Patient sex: M
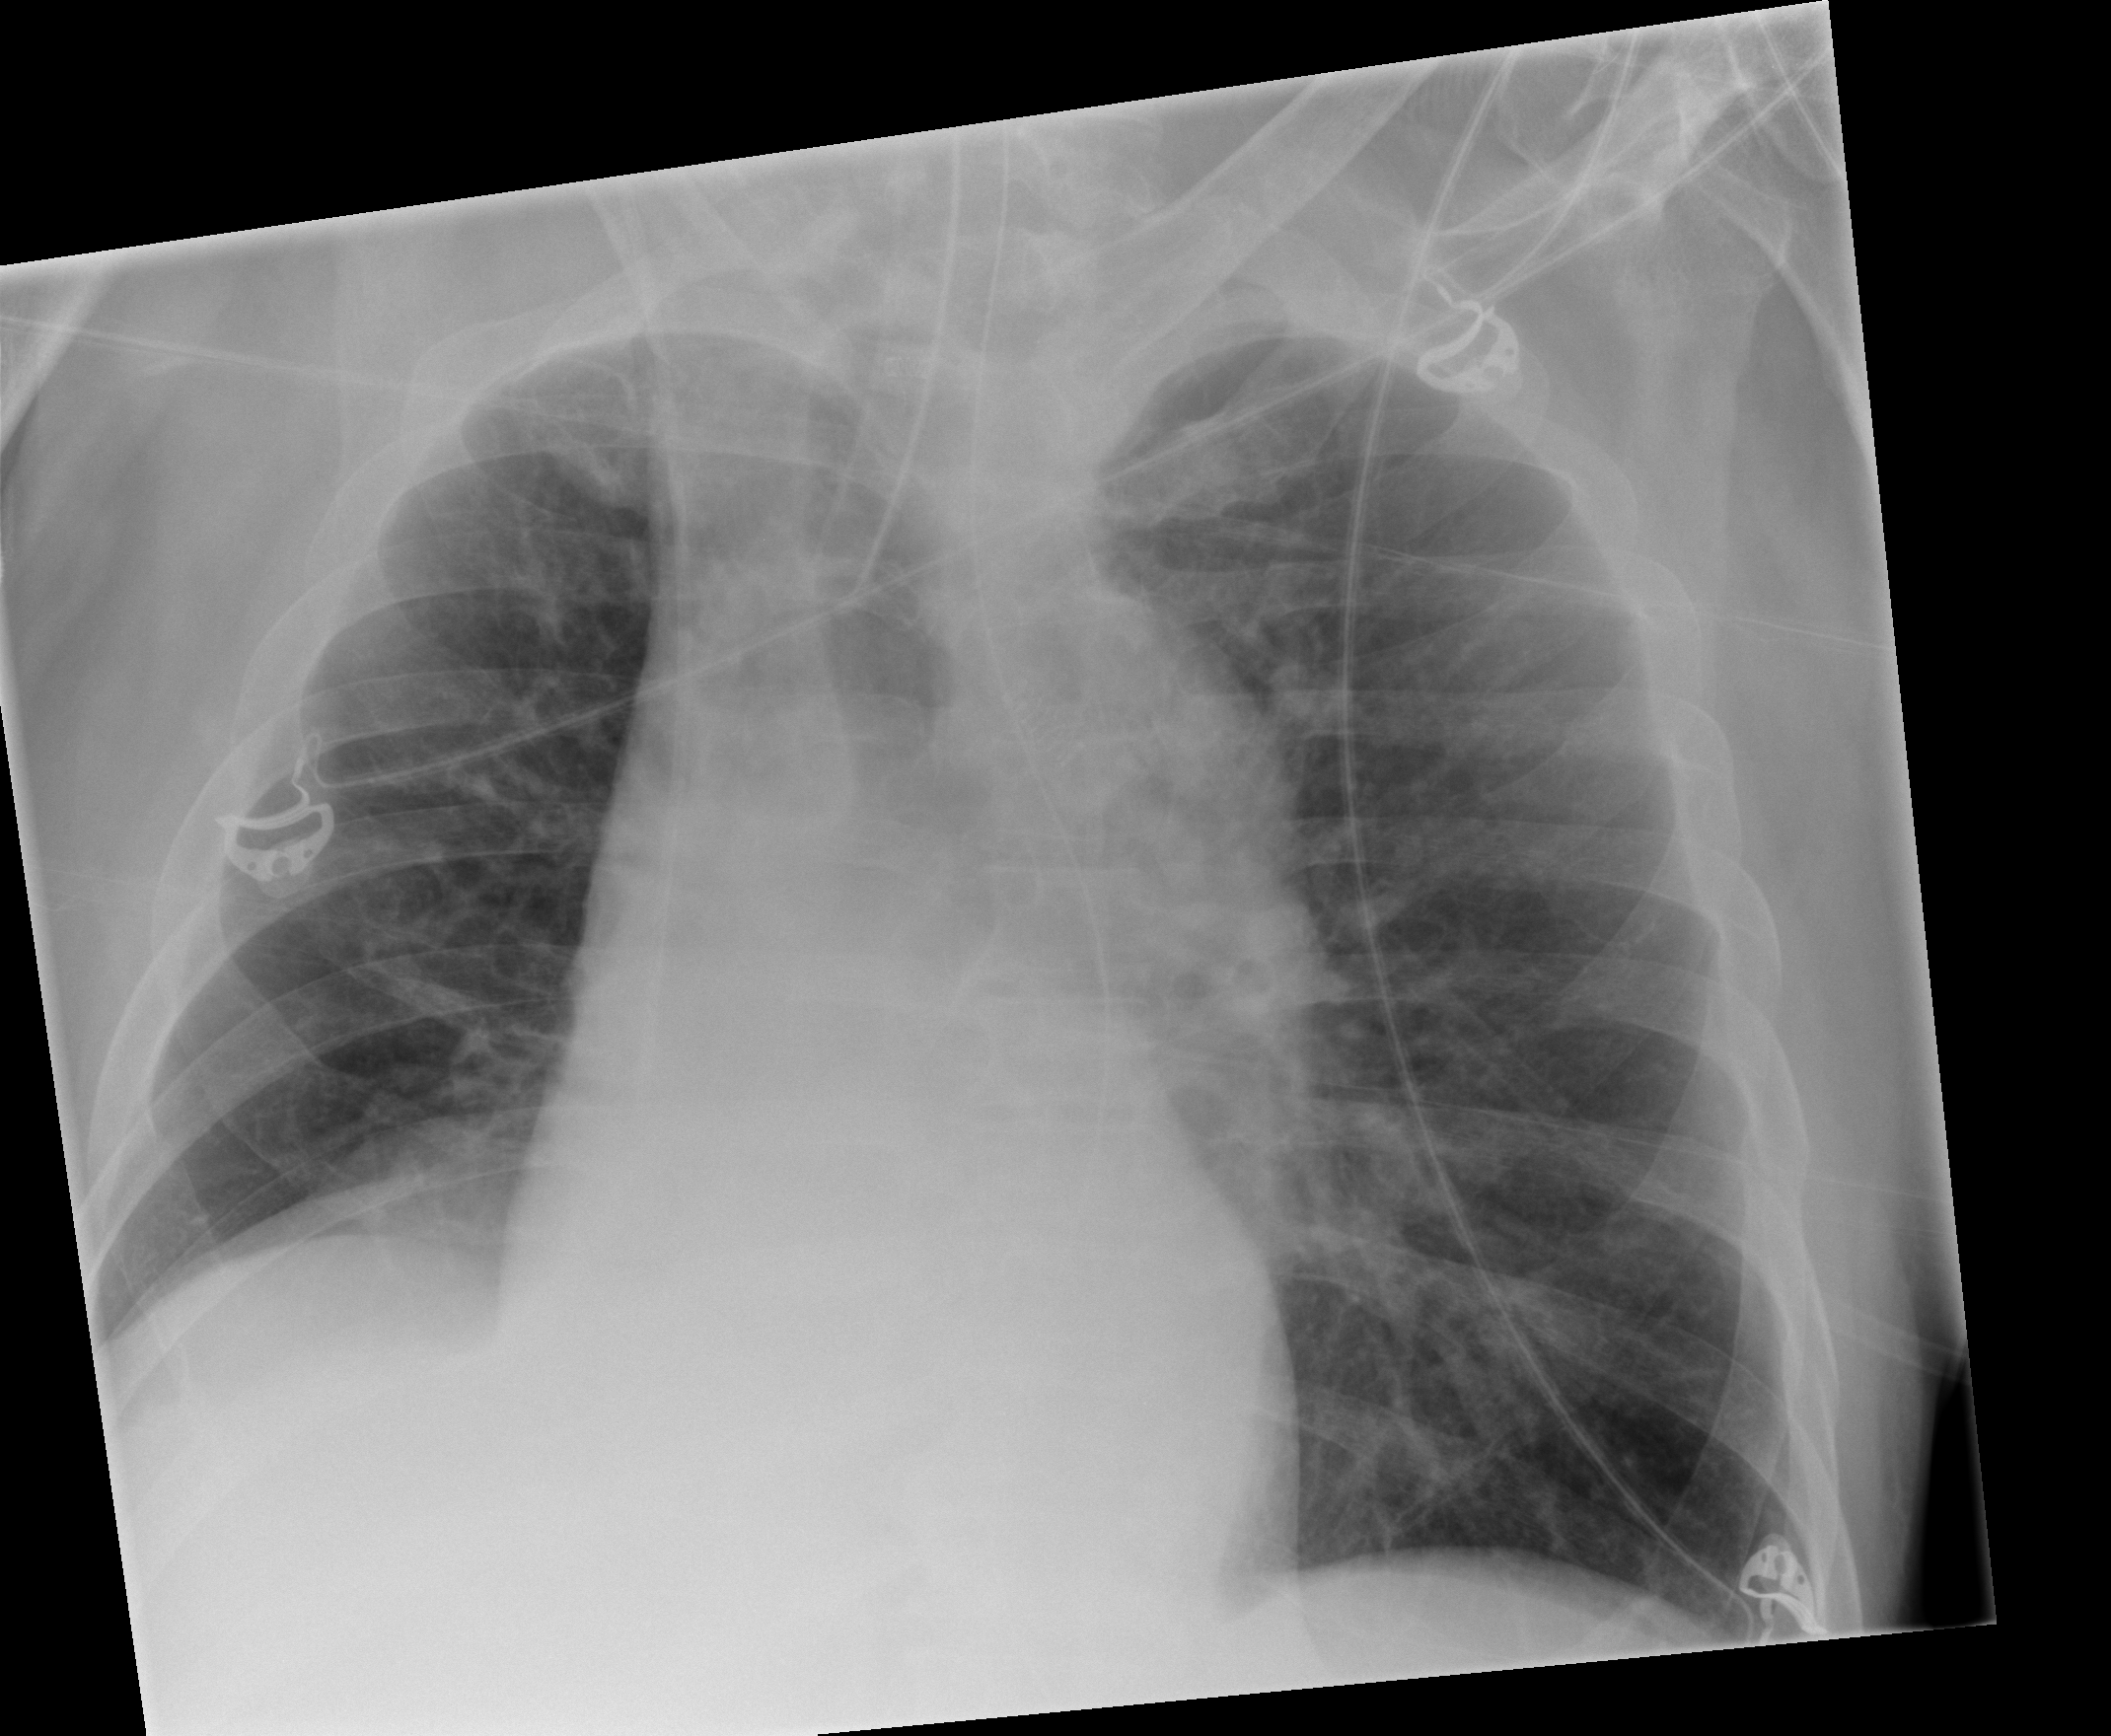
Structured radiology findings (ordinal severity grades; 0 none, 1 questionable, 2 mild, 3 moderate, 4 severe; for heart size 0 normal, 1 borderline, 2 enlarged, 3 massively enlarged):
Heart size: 0
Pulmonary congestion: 0
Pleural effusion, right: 0
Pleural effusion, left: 0
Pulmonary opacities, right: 0
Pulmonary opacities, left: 0
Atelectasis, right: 0
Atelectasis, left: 2